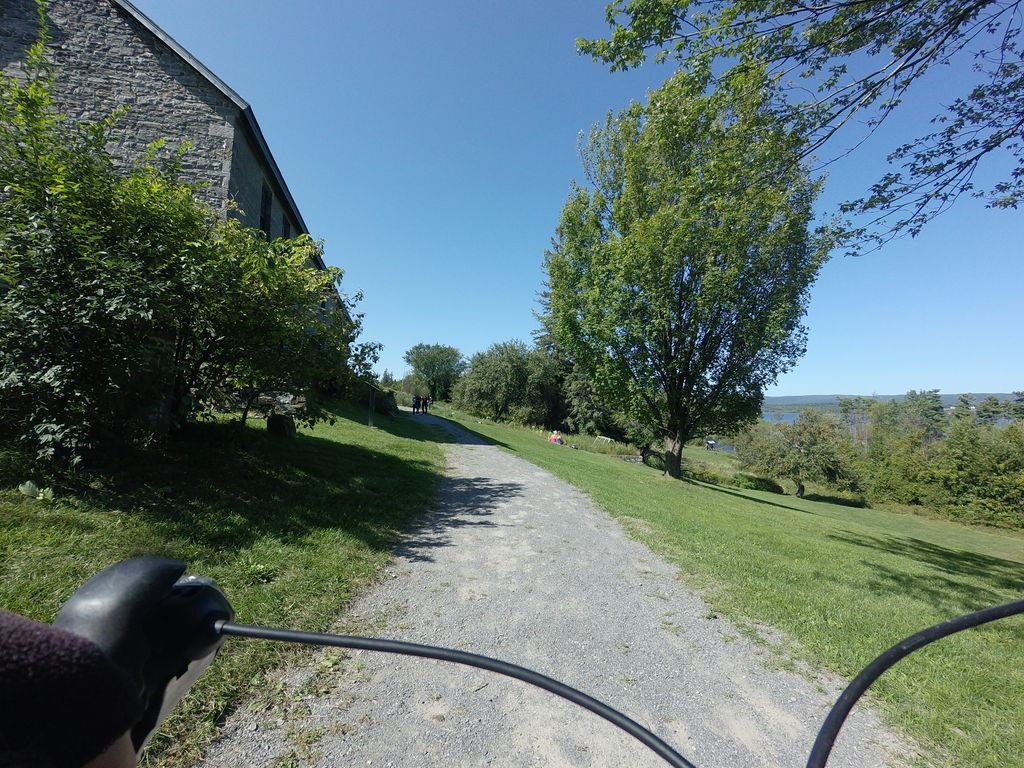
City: ottawa-gatineau